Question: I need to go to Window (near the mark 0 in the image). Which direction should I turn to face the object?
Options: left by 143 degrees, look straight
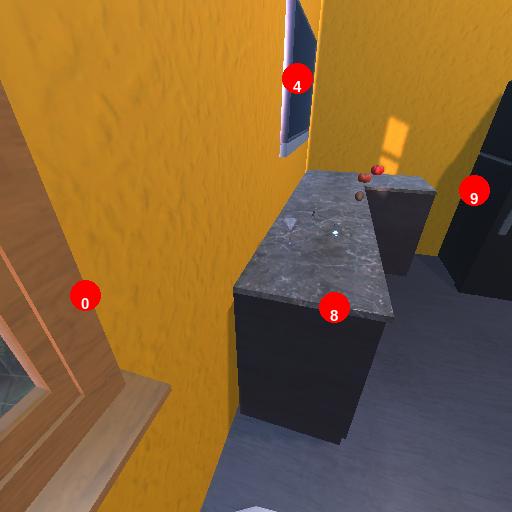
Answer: left by 143 degrees